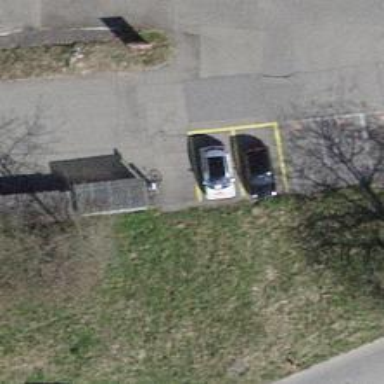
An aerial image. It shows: Taxi stand.